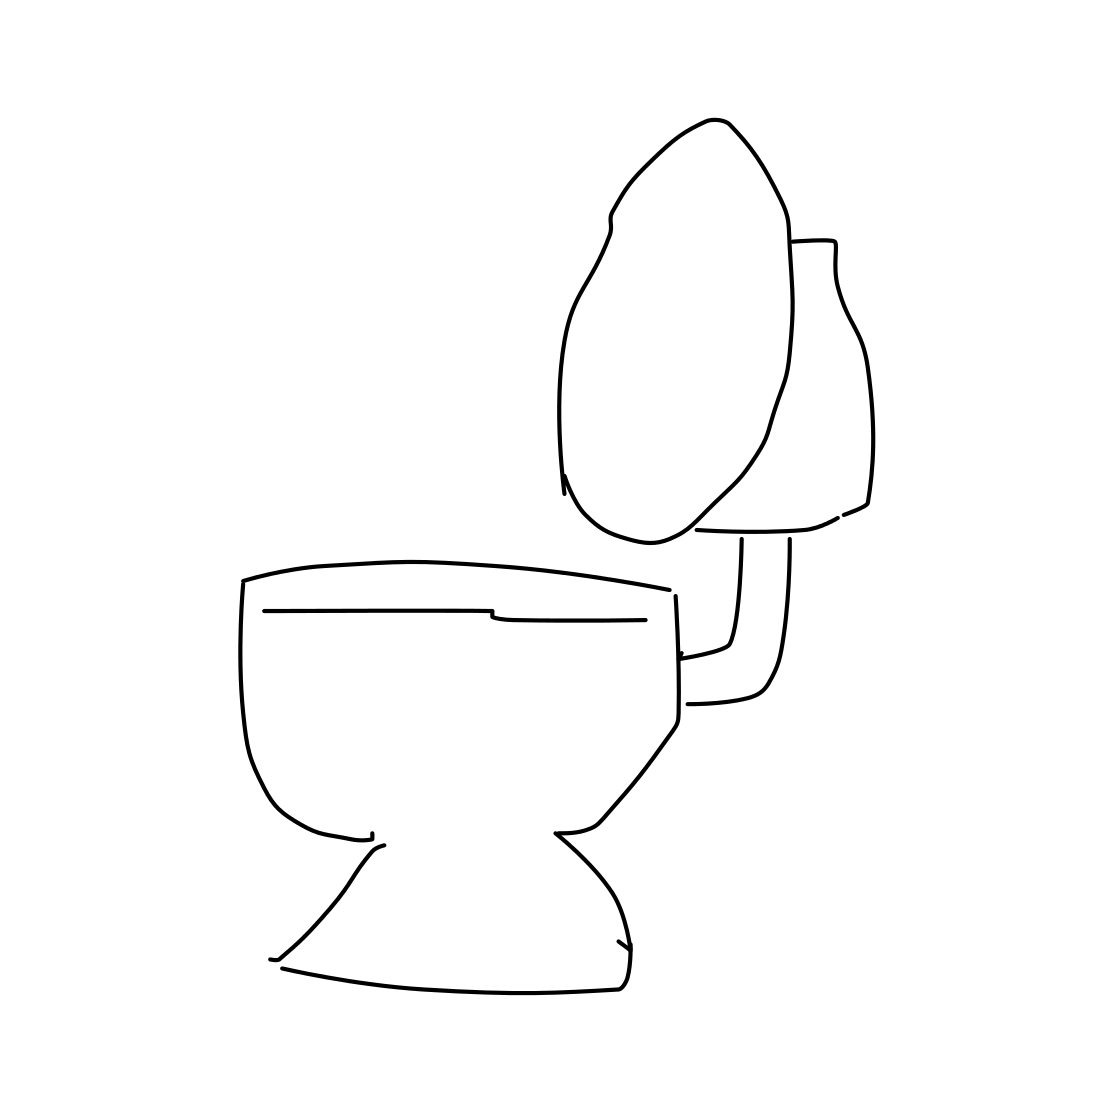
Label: toilet